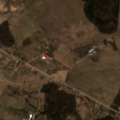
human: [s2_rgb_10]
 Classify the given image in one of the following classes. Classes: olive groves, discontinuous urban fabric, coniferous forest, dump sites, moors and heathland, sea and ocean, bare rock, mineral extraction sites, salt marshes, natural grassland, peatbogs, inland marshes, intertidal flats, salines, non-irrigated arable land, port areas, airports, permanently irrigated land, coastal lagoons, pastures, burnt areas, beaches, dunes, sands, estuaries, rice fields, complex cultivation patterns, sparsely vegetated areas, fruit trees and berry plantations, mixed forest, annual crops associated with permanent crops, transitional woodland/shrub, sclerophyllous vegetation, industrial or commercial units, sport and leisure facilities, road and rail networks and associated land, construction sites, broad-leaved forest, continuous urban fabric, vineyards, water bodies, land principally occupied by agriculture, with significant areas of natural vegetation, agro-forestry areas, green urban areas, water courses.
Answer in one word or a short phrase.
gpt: non-irrigated arable land, pastures, complex cultivation patterns, land principally occupied by agriculture, with significant areas of natural vegetation, broad-leaved forest, mixed forest